Question:
This i what i try to achieve. Thing is i want it to go with a heading if possible and occupy te rest of the available space from its container.
'''
<div class="col-xs-12">
<h4>Image Boxes <span class="sep"></span></h4>
</div>
'''
This is the html
'''
h4 .sep{
height:1px;
width: 100%;
display: inline-block;
background: grey;
}
'''
And this the CSS
I am using the bootstrap framework
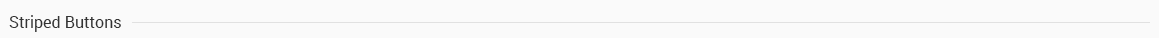
Answer: you can do something like this
'''
.col-xs-12{
background-color: #f5f5f5;
}
h4{
margin: 0;
padding: 0;
width: 20%;
display: inline-block;
}
.sep{
height: 1px;
width: 80%;
display: inline-block;
background: grey;
vertical-align: middle;
}
'''
<URL>
Ok you can do it like this then
<URL>
'''
.col-xs-12 {
overflow: hidden; /* clear the float */
background: #f5f5f5;
}
h4 {
width: 100px;
float: left;
margin: 0;
padding: 0;
}
.sep {
overflow: hidden;
}
span{
height: 1px;
display: inline-block;
background: grey;
vertical-align: middle;
width: 100%;
}
'''
The text is going to collapse unless you set a width to contain it so if you need this to be dynamic just use jquery and determine the width of the h4 and set it to be that width. That way it will always adjust:
'''
var naturalWidth = $("h4").width();
$("h4").css({"width":naturalWidth+"px"});
'''
<URL>